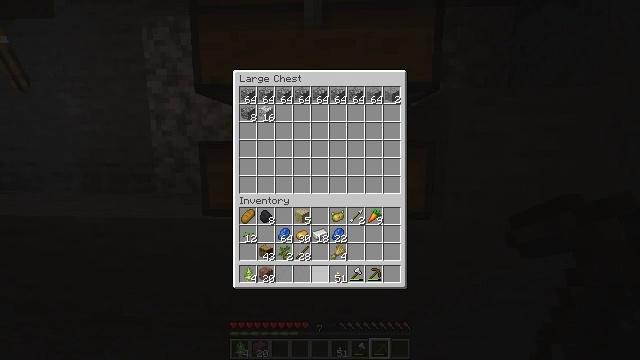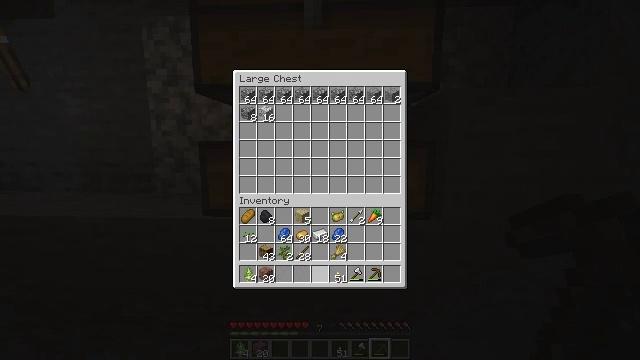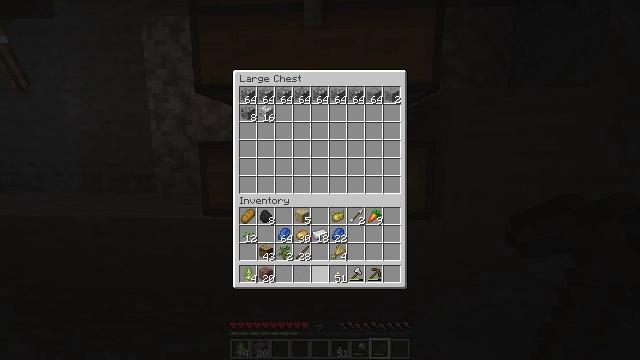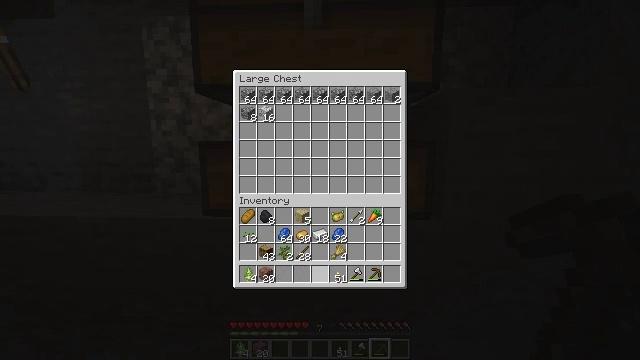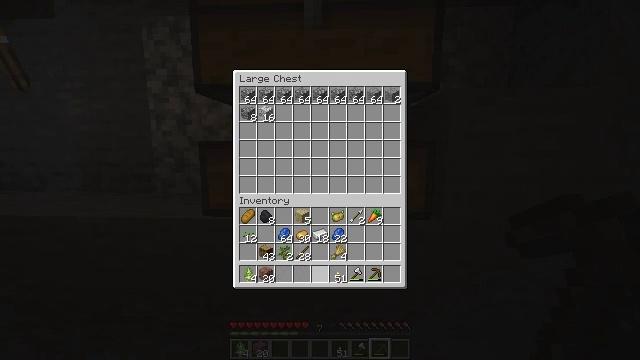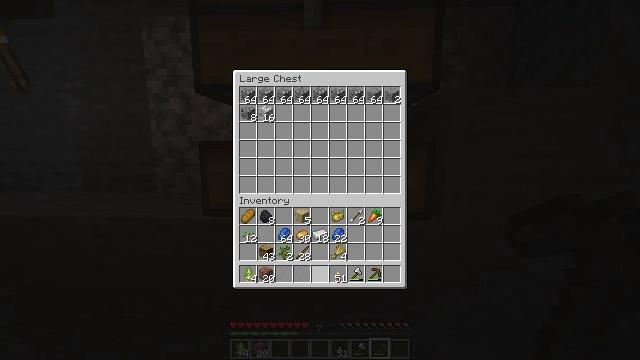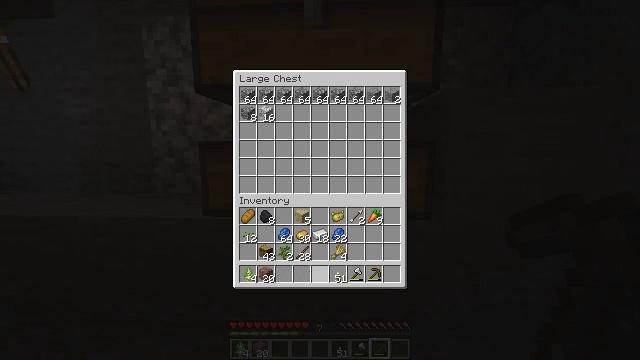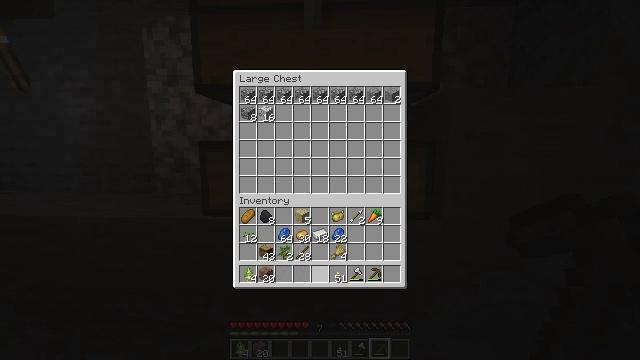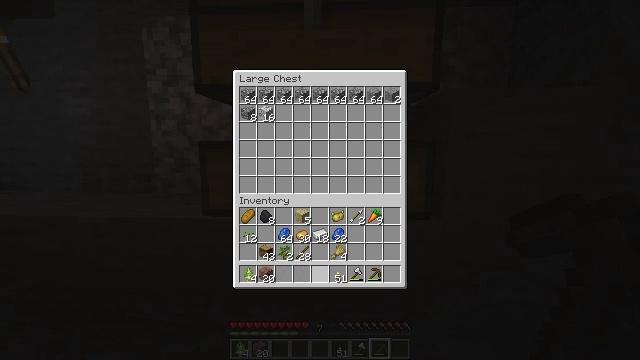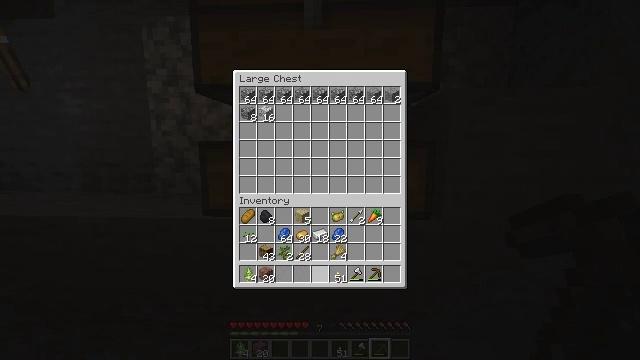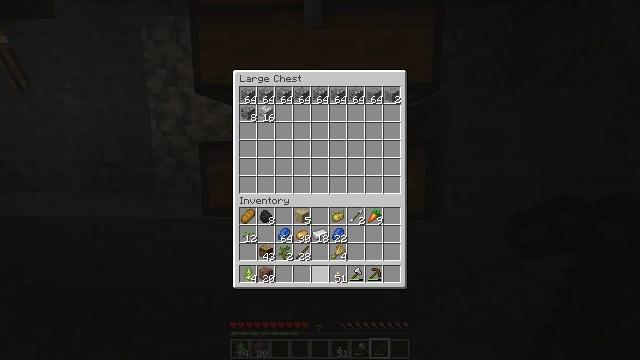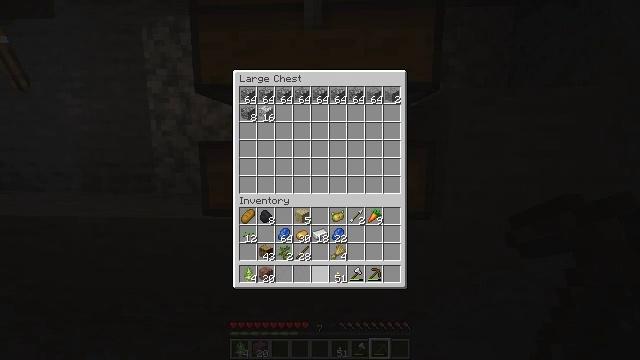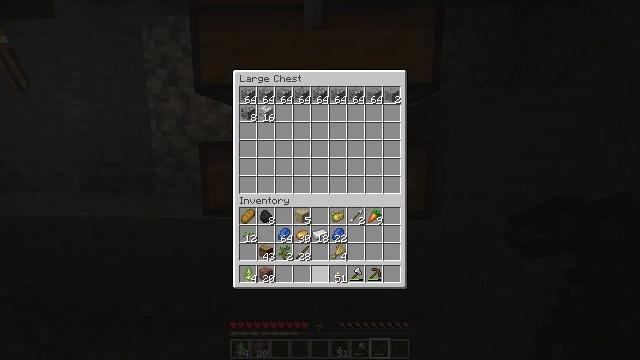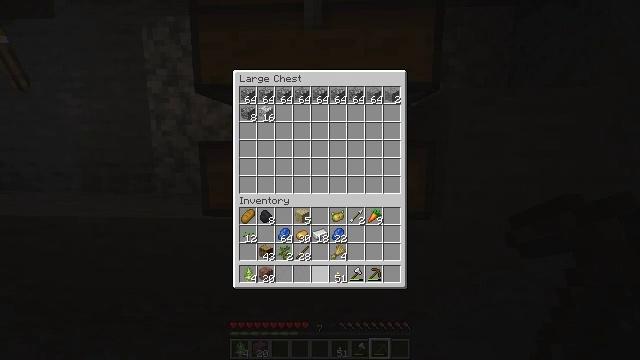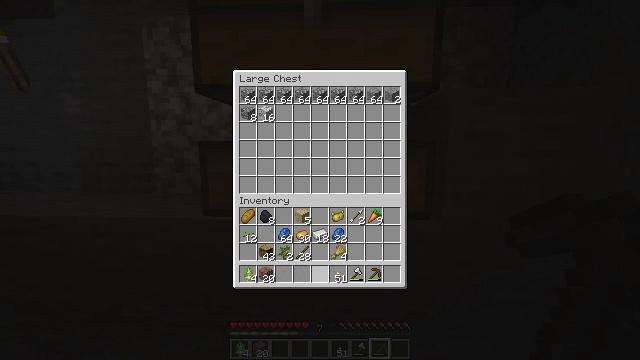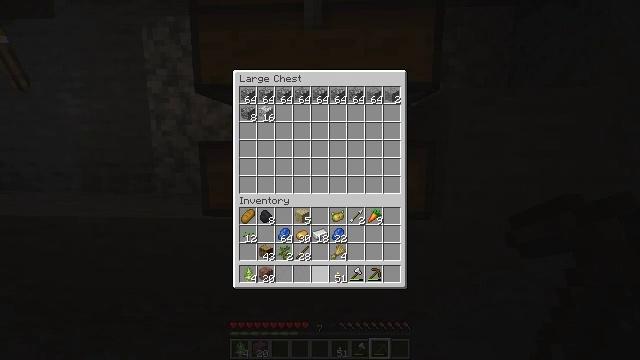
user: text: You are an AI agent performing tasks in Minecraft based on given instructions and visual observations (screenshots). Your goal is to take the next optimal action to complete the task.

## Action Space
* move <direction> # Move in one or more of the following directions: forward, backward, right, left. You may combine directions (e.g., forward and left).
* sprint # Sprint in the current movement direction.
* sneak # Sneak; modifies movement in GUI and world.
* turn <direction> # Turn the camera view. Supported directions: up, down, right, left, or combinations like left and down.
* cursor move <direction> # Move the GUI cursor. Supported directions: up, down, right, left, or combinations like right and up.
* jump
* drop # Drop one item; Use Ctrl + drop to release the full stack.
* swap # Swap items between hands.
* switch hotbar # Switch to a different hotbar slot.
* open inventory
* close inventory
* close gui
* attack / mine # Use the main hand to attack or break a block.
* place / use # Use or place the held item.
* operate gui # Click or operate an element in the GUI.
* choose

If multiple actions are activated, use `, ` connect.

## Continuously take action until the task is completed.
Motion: motion action
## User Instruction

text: Reclaim the furnace for later use.
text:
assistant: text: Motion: no_op
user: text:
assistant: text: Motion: no_op
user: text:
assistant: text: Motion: no_op
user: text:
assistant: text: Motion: no_op
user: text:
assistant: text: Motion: no_op
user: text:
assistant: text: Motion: no_op
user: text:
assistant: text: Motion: no_op
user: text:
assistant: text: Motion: no_op
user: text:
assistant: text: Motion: no_op
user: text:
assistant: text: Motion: no_op
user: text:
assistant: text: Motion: no_op
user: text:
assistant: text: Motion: no_op
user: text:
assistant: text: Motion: no_op
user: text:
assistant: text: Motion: no_op
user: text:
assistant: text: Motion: no_op
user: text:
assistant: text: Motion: no_op
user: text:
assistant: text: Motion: close gui
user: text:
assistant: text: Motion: open inventory
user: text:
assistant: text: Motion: open inventory
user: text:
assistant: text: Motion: no_op
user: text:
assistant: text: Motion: no_op
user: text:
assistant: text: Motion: no_op
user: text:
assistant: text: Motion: no_op
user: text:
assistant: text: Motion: no_op
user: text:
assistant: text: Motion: no_op
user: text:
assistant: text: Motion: no_op
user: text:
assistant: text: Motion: no_op
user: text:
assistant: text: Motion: no_op
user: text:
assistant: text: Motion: no_op
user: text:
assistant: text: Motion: turn right